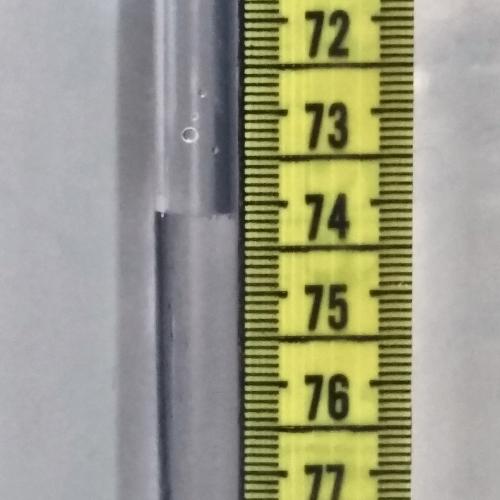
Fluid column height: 74.1 cm